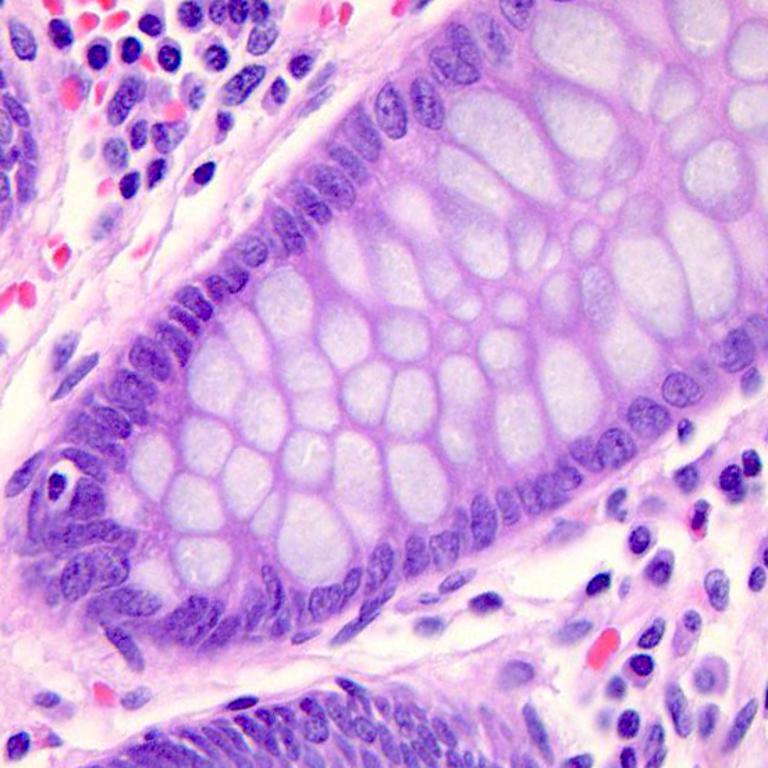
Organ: colon
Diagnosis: benign